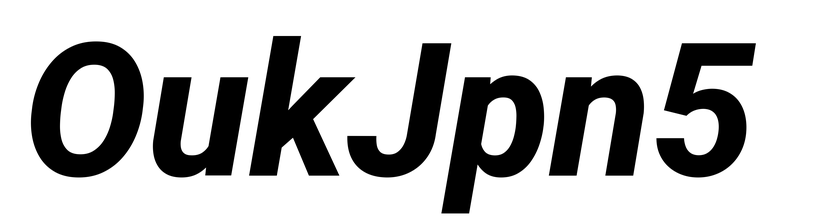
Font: Roboto-Italic_ExtraBold_Italic